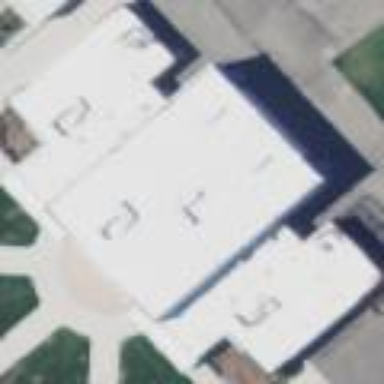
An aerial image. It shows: School building.